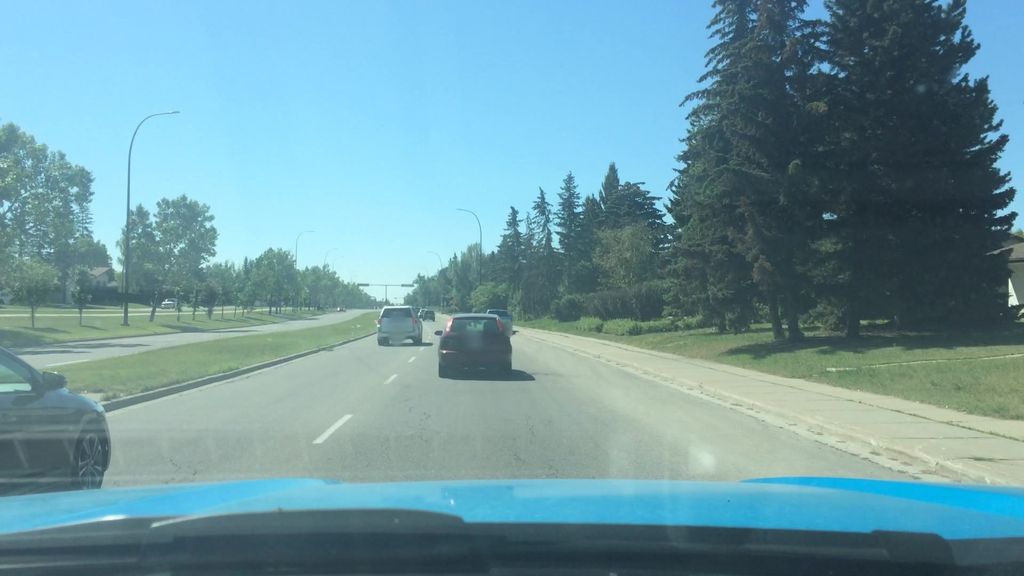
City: calgary